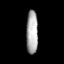
Tissue: lung
Cell type: Endothelial cells
Senescence score: 0.6793
Nuclear area (px): 499
Mean DAPI intensity: 170.044